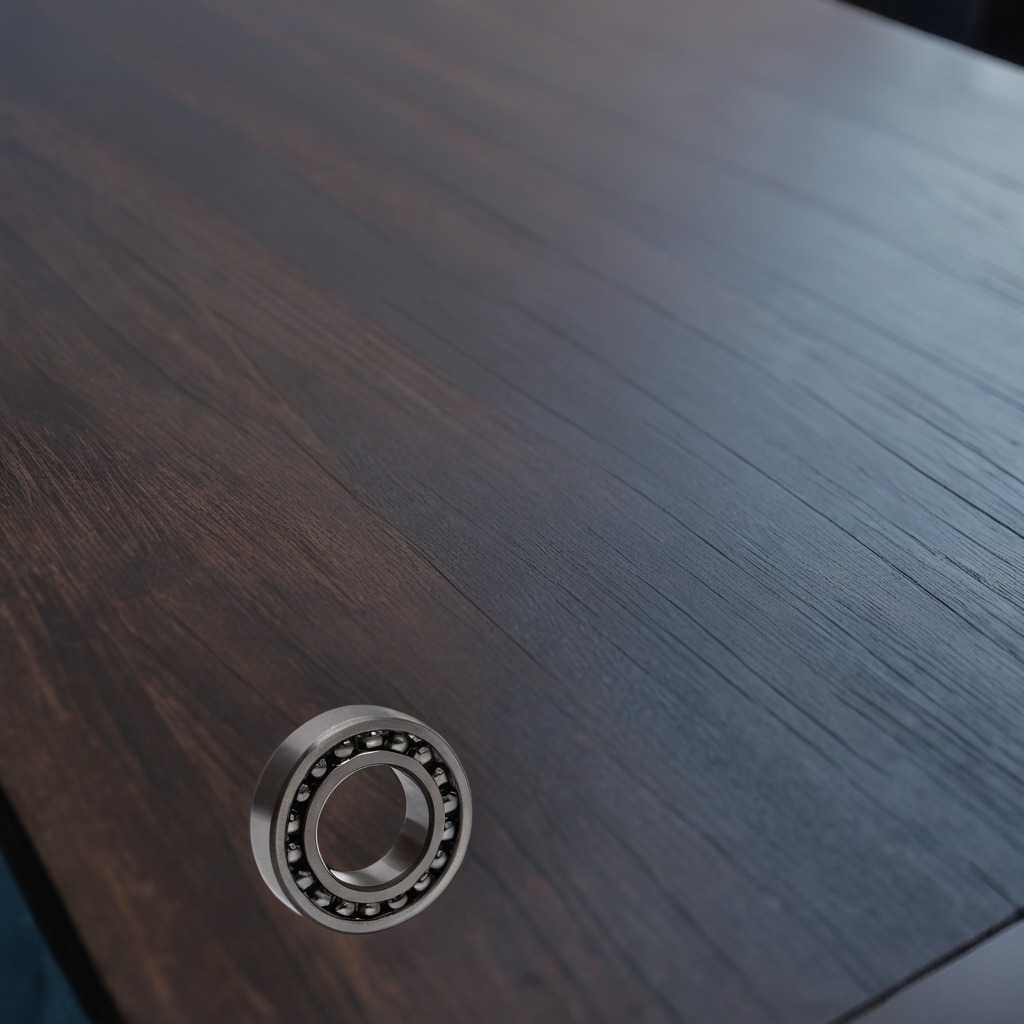
A metal ball bearing is lying on a table in a small garage at twilight.